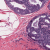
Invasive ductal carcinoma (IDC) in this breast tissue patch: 0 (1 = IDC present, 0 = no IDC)